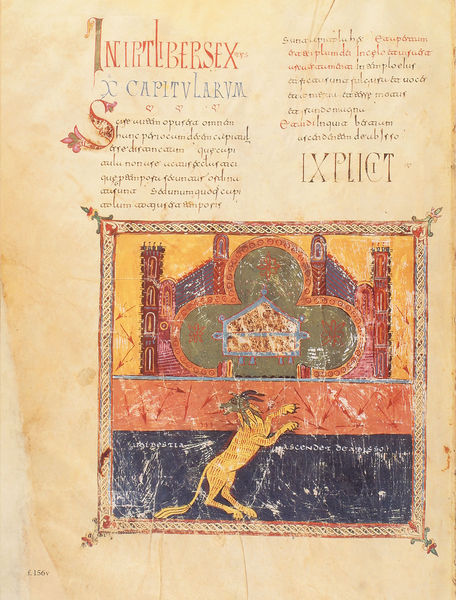
Titel: Beatus-Manuskript
Künstler: Magius
Institution: New York, Pierpont Morgan Library
Schlagwörter: blau, gelb, orange, rot, schrift, buch, burg, orient, text, buchseite, löwe, indien, typografie, latein, tiger, majuskeln